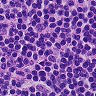
Metastatic tissue present: no